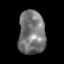
Tissue: skin
Cell type: Epithelial cells
Senescence score: 0.2732
Nuclear area (px): 1145
Mean DAPI intensity: 118.625